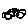
Label: car